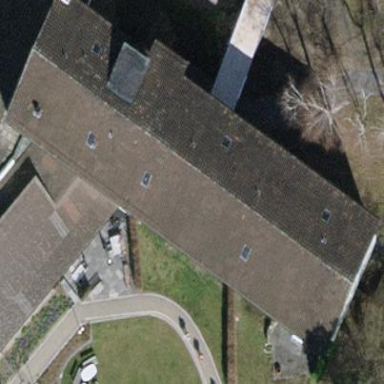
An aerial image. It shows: Gabled building.